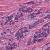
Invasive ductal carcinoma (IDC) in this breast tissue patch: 1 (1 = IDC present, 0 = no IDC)